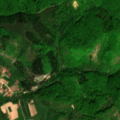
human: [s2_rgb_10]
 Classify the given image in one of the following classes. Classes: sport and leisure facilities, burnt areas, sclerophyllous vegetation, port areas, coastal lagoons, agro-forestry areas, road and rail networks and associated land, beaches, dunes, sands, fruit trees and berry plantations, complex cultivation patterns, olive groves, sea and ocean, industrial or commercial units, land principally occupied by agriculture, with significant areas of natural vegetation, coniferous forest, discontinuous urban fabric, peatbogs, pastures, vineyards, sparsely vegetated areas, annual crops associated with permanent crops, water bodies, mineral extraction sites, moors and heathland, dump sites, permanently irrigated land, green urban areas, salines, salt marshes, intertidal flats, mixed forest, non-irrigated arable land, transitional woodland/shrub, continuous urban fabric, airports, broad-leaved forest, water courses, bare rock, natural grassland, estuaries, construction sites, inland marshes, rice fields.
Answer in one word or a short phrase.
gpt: complex cultivation patterns, broad-leaved forest, transitional woodland/shrub